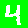
Digit: 4